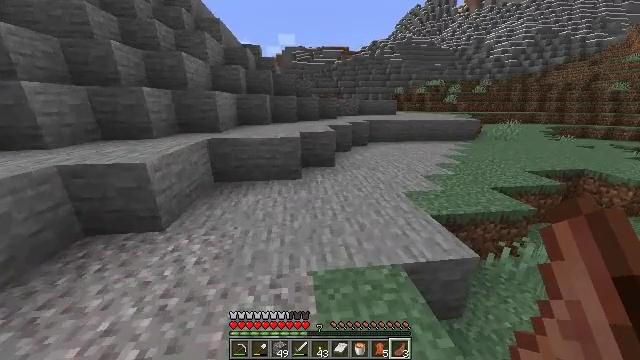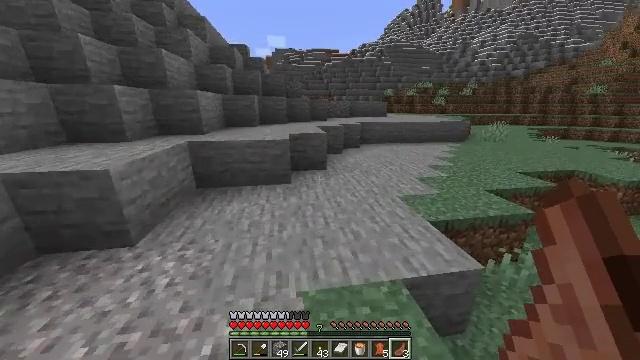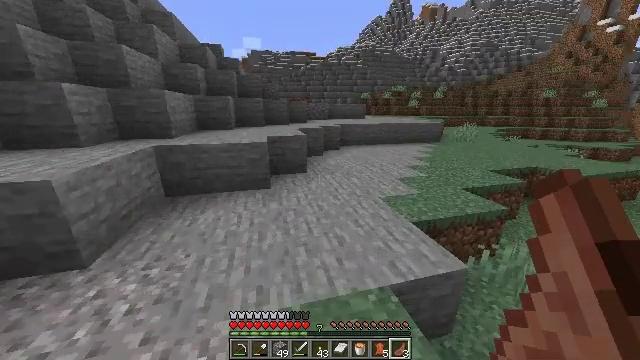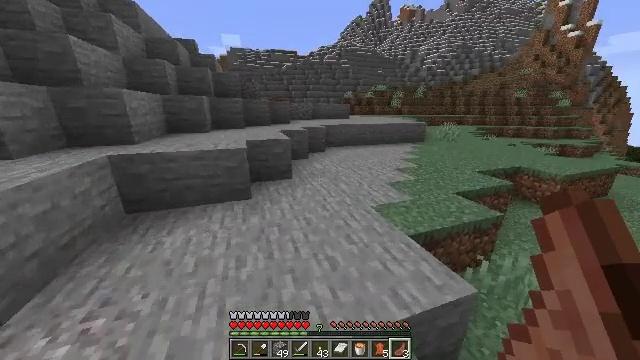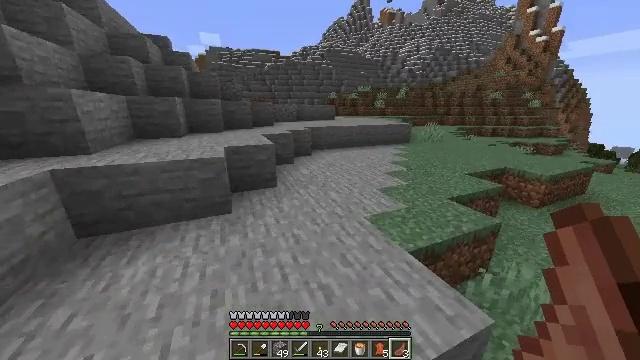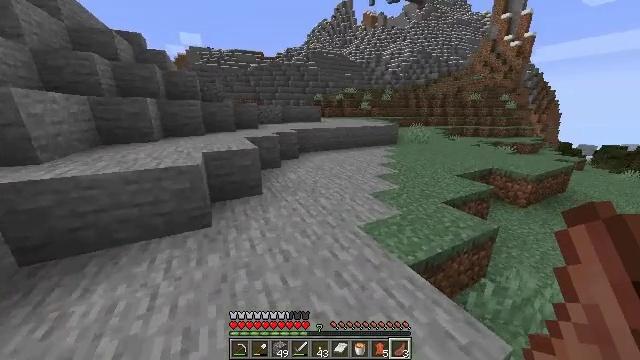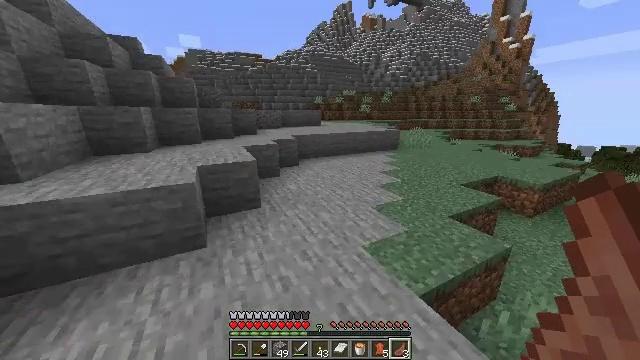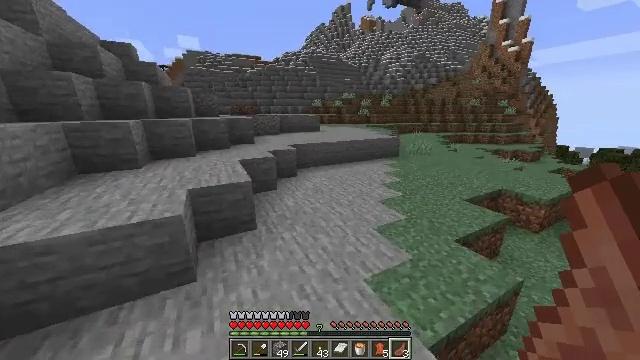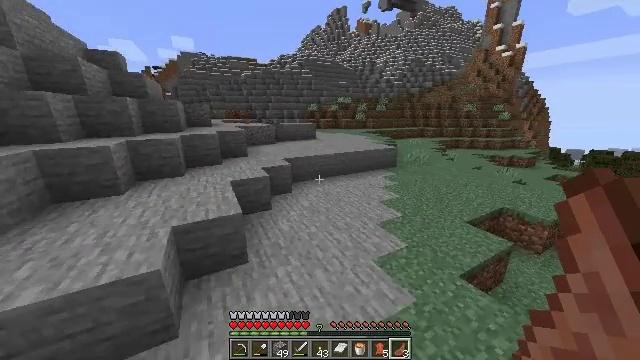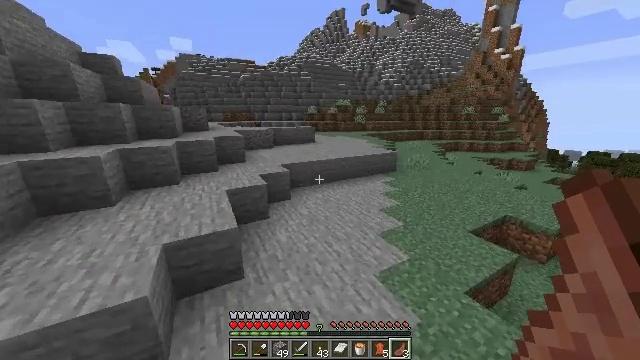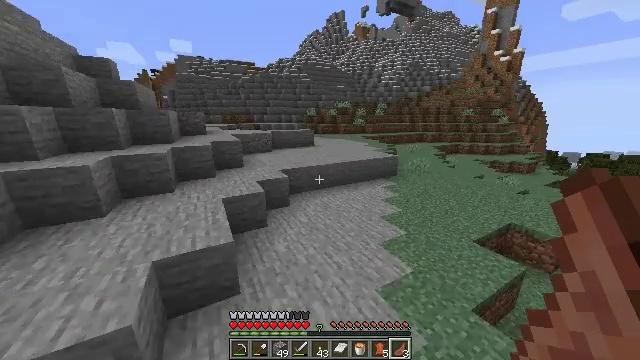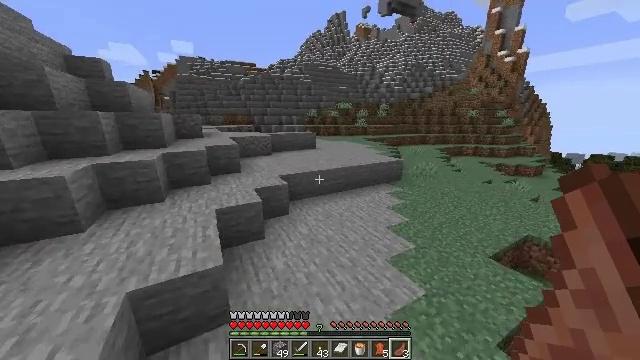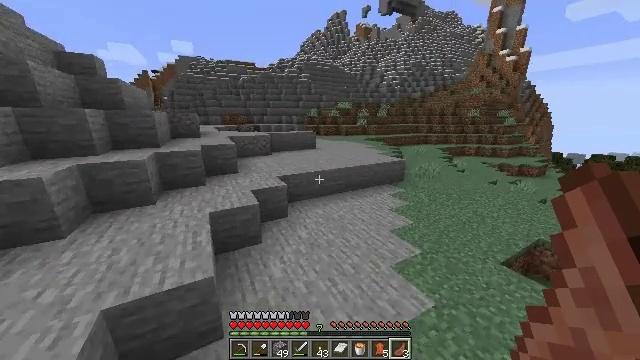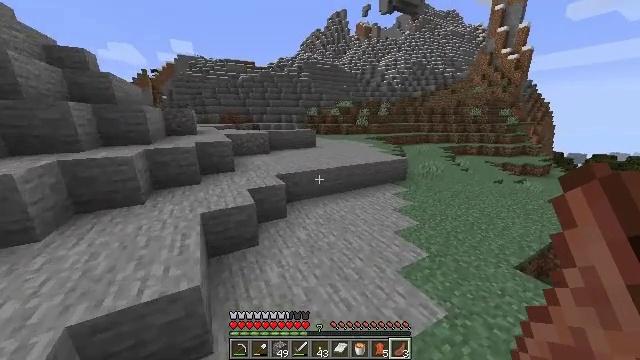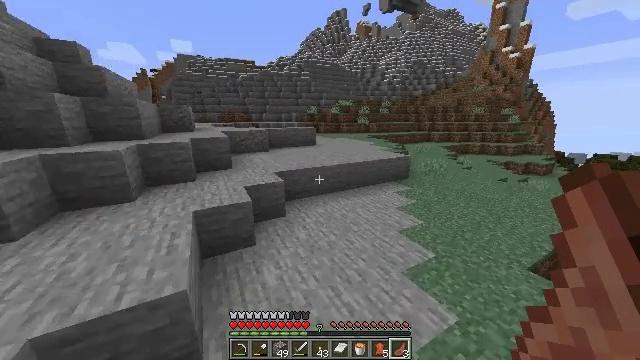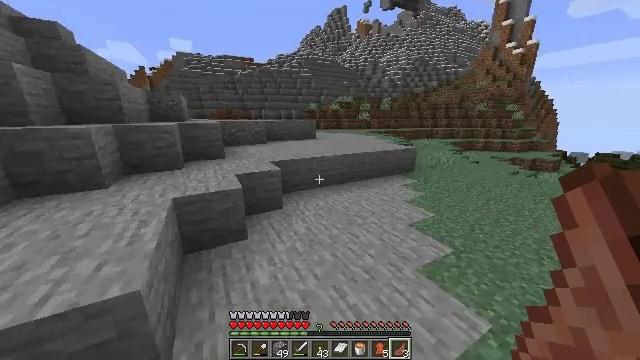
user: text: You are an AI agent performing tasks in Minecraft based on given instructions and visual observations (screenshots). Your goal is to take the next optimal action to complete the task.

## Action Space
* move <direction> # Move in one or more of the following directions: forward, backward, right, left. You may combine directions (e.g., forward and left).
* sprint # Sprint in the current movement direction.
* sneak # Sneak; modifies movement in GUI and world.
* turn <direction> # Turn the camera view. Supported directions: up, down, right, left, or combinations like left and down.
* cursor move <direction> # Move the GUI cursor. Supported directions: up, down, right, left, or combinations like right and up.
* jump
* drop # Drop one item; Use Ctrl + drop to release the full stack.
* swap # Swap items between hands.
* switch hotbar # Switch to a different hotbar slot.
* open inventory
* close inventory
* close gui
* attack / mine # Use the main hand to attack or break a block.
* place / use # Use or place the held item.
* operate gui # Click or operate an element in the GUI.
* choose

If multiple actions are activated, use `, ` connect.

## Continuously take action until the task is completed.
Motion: motion action
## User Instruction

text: Gather red sand by digging.
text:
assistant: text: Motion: move forward, sprint, turn right
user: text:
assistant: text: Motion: move forward, sprint, turn right
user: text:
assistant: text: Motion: move forward, sprint, turn right
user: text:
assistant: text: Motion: move forward, sprint, turn right
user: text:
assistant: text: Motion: move forward, sprint, turn right
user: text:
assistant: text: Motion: move forward, sprint, jump
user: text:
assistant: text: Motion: move forward, sprint, jump
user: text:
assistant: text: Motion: move forward, sprint, turn right, jump
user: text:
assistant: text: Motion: move forward, sprint, jump
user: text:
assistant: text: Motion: move forward, sprint, jump
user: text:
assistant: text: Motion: move forward, sprint, jump
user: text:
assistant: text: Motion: move forward, sprint, jump
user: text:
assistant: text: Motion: move forward, sprint, jump
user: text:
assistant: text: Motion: move forward, sprint, jump
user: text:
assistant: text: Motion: move forward, sprint, jump
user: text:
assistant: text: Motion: move forward, sprint, jump
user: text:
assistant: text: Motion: move forward, sprint, jump
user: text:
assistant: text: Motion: move forward, sprint, jump
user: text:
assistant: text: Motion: move forward, sprint, turn right and down, jump
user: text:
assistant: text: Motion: move forward, sprint, turn right, jump
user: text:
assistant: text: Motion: move forward, sprint, jump
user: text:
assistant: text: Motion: move forward, sprint, jump
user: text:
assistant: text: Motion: move forward, sprint, jump
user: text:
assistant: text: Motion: move forward, sprint
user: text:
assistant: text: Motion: move forward, sprint
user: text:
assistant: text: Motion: move forward, sprint
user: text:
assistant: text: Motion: move forward, sprint
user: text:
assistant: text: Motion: move forward, sprint
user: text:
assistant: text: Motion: move forward, sprint, turn left, jump
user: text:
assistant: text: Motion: move forward, sprint, turn left, jump